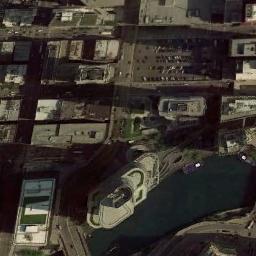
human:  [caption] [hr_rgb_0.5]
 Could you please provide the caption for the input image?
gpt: In a commercial area there are several tall buildings of different shapes and several roads with many cars  There is a river beside the buildings .

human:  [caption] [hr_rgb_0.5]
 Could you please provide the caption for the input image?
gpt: A commercial area with some buildings is next to a lake and a parking lot is also in the commercial area .

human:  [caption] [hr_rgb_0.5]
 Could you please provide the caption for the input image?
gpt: The commercial area is near a parking lot .

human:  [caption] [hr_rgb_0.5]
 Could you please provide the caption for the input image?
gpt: The green space is large .

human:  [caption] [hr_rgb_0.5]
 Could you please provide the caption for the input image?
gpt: A parking lot surrounded by many buildings on a commercial area .